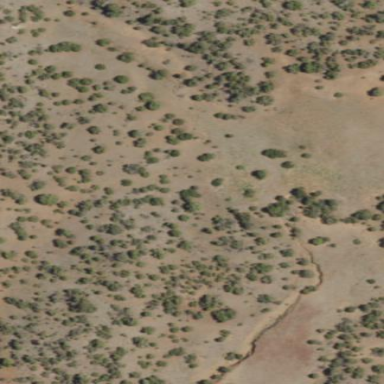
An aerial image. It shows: Area covered in scrub vegetation.